Question:
This is the output of a select * from table1, I have a doubt with count function... I want to count that NULL, in order to do that the proper option is to do this:
select count(*) from table1 where fecha_devolucion is null --> This gives me the proper answer counting 1 however if i do:
'''
select count(fecha_devolucion)
from table1
where fecha_devolucion is null --> this returns 0, why? Isn't the same syntax?
'''
What's the difference between choosing a specific field and * from a table?
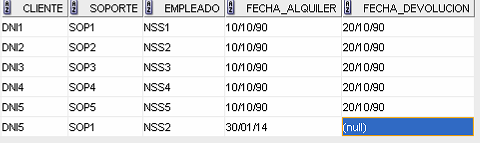
Answer: From the documentation (<URL>:
> If you specify expr, then COUNT returns the number of rows where expr
is not null. ...If you specify the asterisk (*), then this function returns all rows...
In other words, COUNT(fecha_devolucion) counts non-NULL values of that column. COUNT(*) counts the total number of rows, regardless of the values.